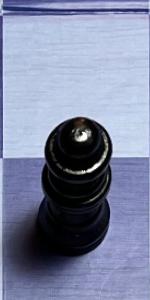
Label: Queen_Black